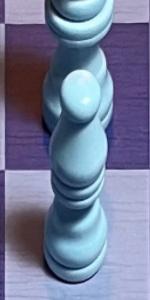
Label: Bishop_White